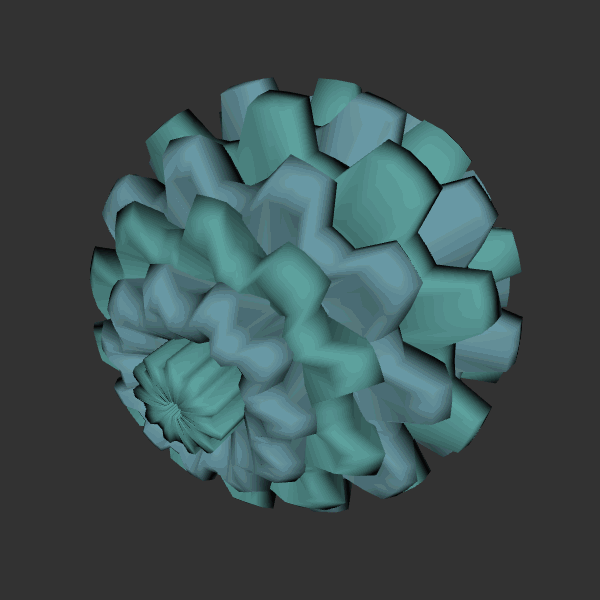
Background: dark